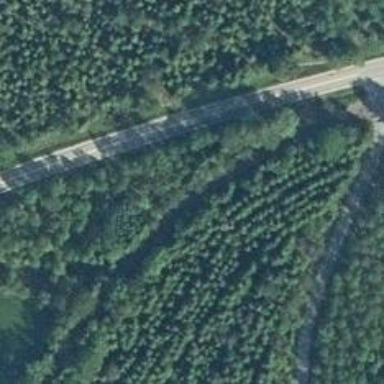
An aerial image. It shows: Unclassified road running parallel to abandoned railway.